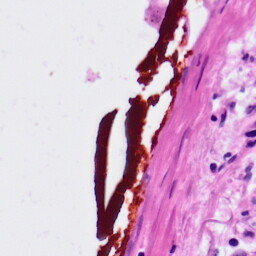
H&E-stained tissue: Lung